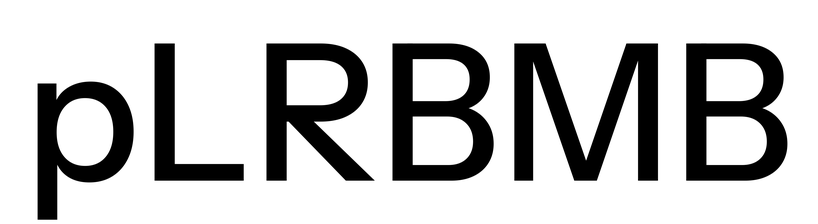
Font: InstrumentSans_Medium